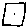
Label: square